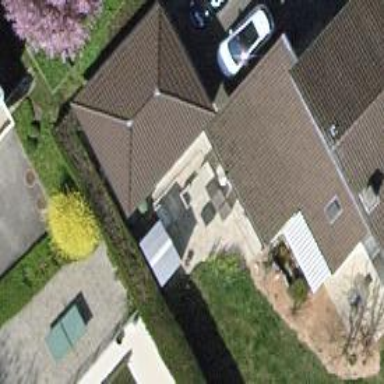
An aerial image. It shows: Garage.